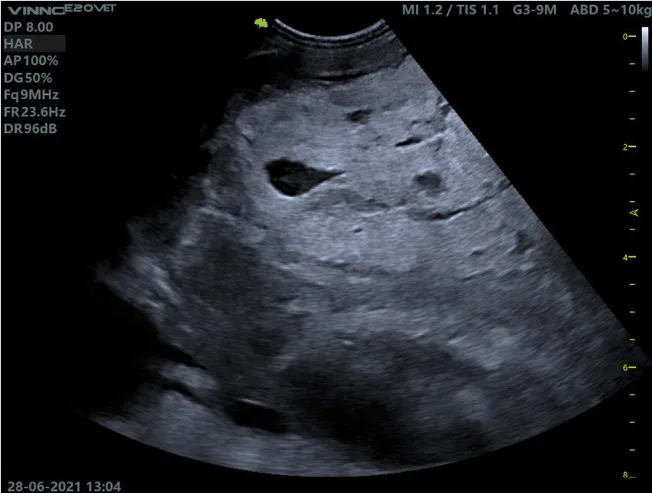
Ultrasound examination of the mass in the right paralumbar fossa. The mass was demarcated to the liver (not shown in the picture) and contained individual cavities.
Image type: radiology (ultrasound)